Question: I was running Eclipse 4.2 from Google's ADT bundle and it was not starting properly so I decided to install Eclipse 4.3, the SDK and the ADT plugin separately, instead of using the ADT Bundle.
Now, when I was using Google's ADT bundle, in the dropdown menu for "File - New", you would see "Android Application Project". In my new install, Eclipse 4.3, it is nowhere to be found. You can only see it if you click on "Other" and then you will have to search for it under the "Android" folder.
Do you know how I can get it back in the dropdown, instead of having to find it every time under "Other"?

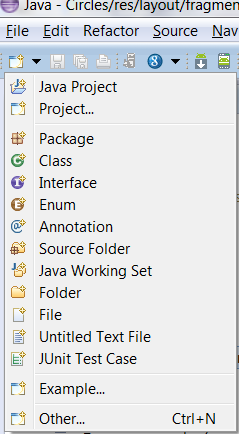
Answer: Go to 'Window -> Customize Perspective -> Menu visibility -> File -> New' and check "Android Application Project" option: